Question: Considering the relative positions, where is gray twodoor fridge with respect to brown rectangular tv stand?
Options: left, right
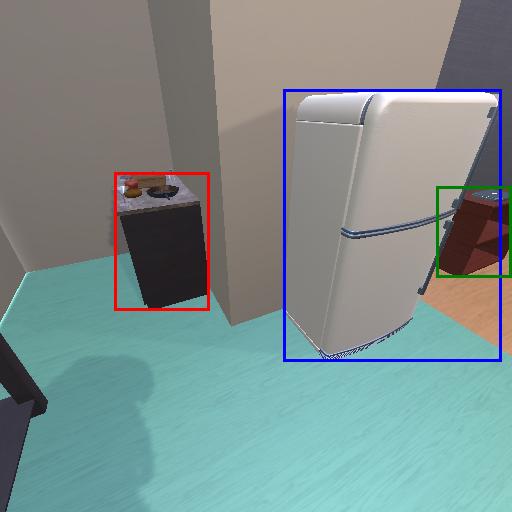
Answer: left